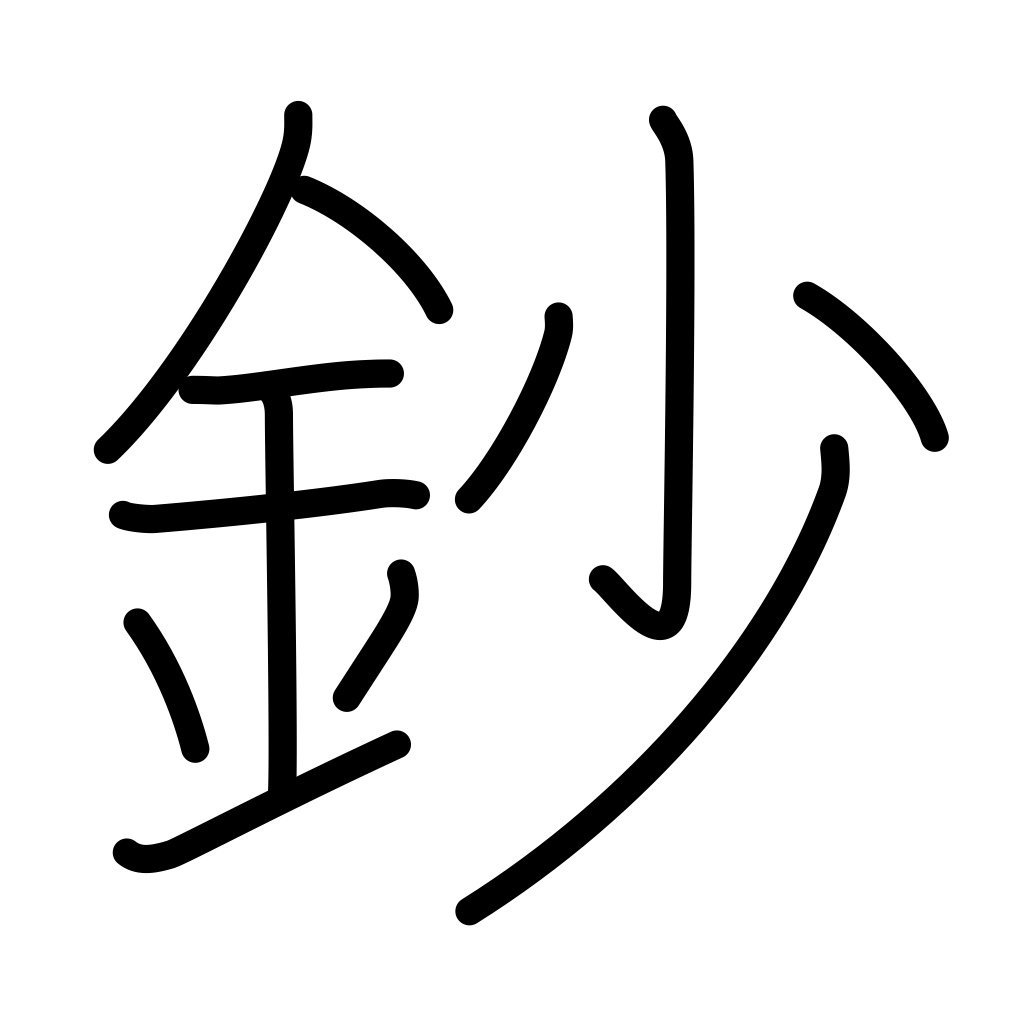
Meaning: selection, summary, 1/10 shaku